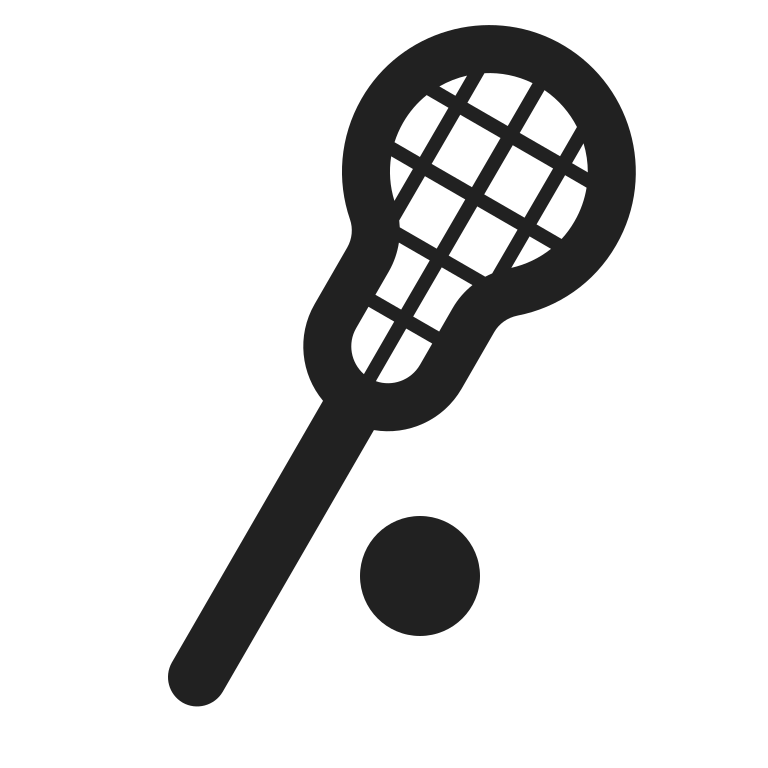
lacrosse high contrast